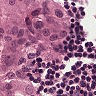
Metastatic tissue present: yes